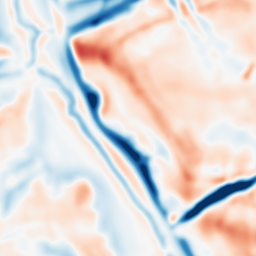
Category: multiscale
Decomposition family: dog
Decomposition parameters: sigma_low: 3
sigma_high: 10
Upsampling method: bicubic_3x
Upsampling parameters: scale: 3
Upsampling scale: 3